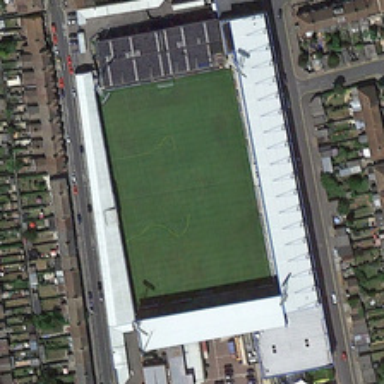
In the middle of the white stadium is a green field .